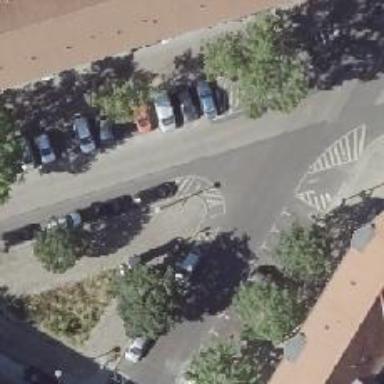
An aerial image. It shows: Unmarked crossing on footway.